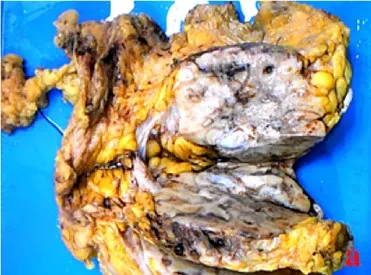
The gross specimen . Ross specimen. Showed a 7 cm x 8 cm x 8 cm mass in the central region with clear boundary, regular shape, and ,pectoralis major invaded.
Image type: medical_photograph (other_medical_photograph)